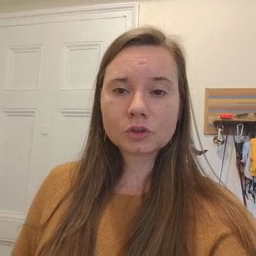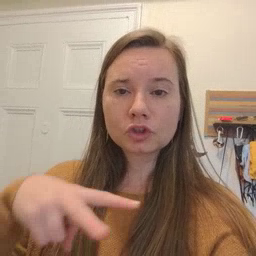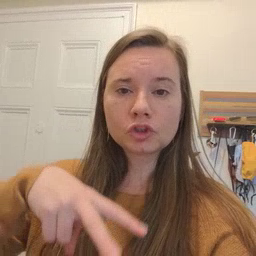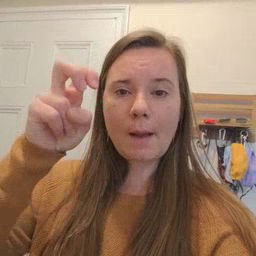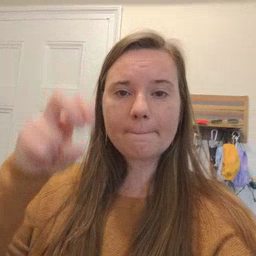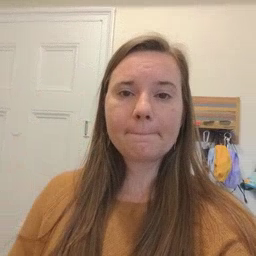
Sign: jump